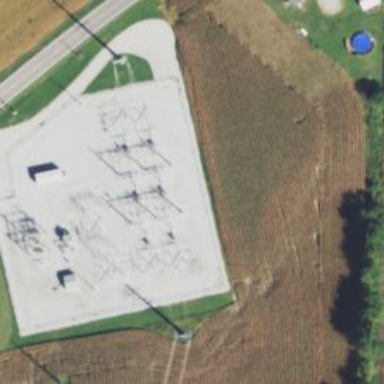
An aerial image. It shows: Switch used for power control.